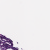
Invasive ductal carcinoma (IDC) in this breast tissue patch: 0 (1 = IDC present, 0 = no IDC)